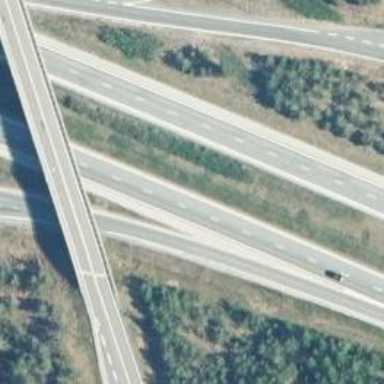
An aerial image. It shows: Asphalt motorway link.